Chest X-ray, PA view. Patient: 71 years old, sex F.
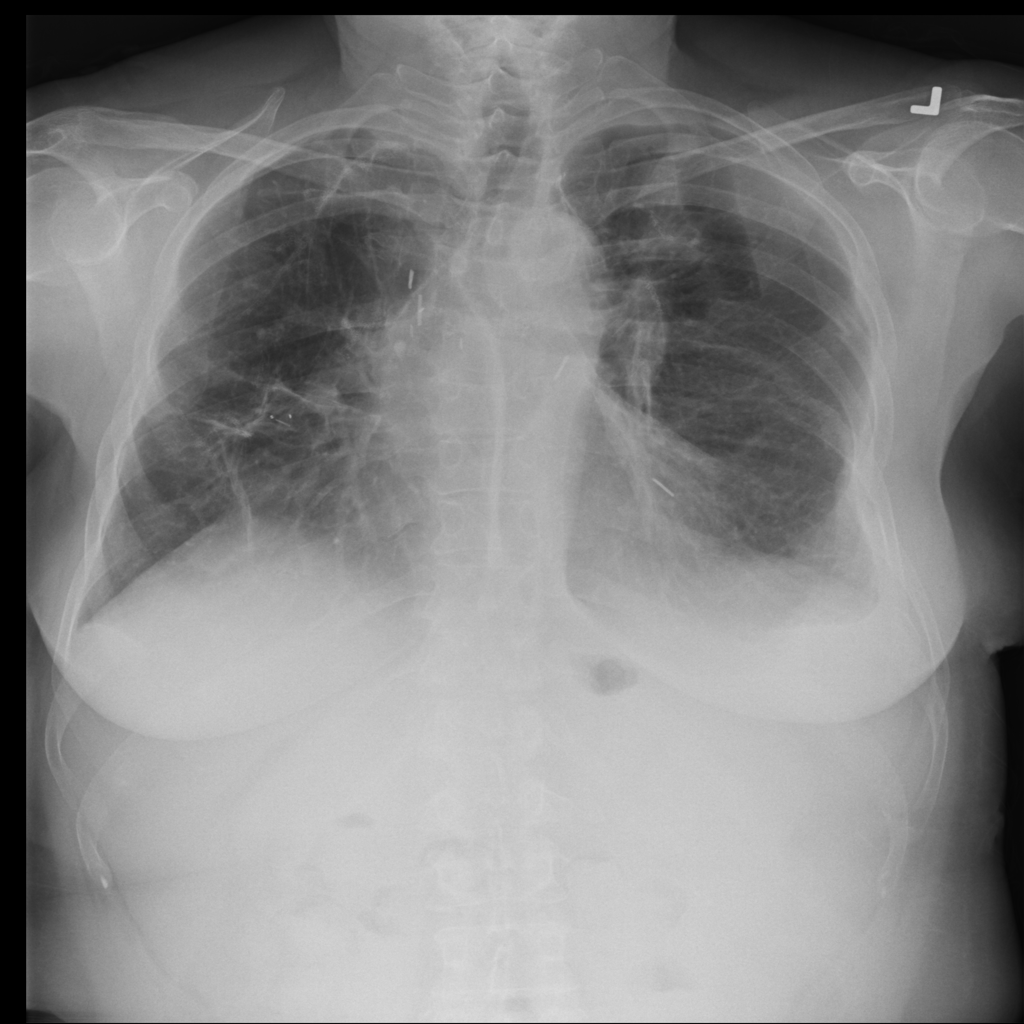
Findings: No Finding